Question: Count the number of objects in the diagram.
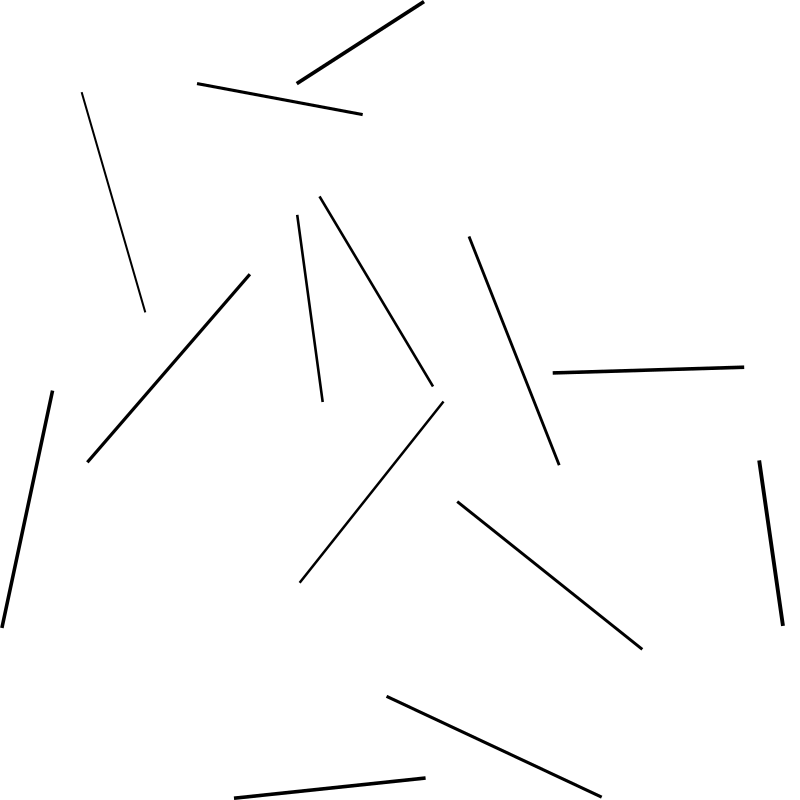
Answer: 14